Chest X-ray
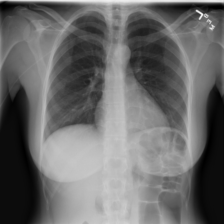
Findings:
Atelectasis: negative
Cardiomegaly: negative
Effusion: negative
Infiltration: negative
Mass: negative
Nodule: negative
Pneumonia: negative
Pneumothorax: negative
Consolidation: negative
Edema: negative
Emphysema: negative
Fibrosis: negative
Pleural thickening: negative
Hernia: negative